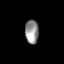
Tissue: lung
Cell type: T cells
Senescence score: 0.2271
Nuclear area (px): 311
Mean DAPI intensity: 147.781